Question: I would like to create a legend for a scatter plot similar to <URL> The legend should show the color and size of the the largest and smallest points. Here is what I have so far:
'''
import numpy as np
import matplotlib.pyplot as plt
N = 10
x = np.random.rand(N)
y = np.random.rand(N)
colors = np.random.rand(N)
area = np.pi * (10 * np.random.rand(N) + 3)**2
plt.scatter(x, y, s=area, c=colors, edgecolors='face')
b_idx = area.argmax()
s_idx = area.argmin()
plt.scatter(x[b_idx], y[b_idx], s=area[b_idx], c=colors[b_idx],label='big')
plt.scatter(x[s_idx], y[s_idx], s=area[s_idx], c=colors[s_idx], label='small')
plt.legend(title = 'Size and Color')
plt.show()
'''
my_plot

This does not put the correct colors into the legend. Also my approach double plots points. This creates a small crescent behind the original point.
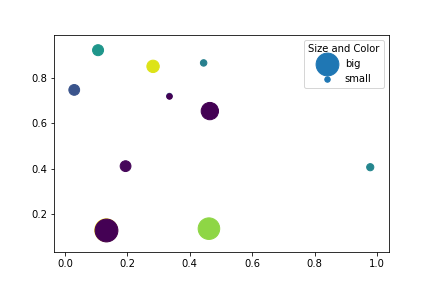
Answer: The color of the scatter points is determined from the input array 'colors' by mapping the input values to a colormap. (In the case here, the colormap is the default colormap, implicitely set in the scatter call.)
However, the color used in the legend is the standard color from the colorcycle.
As @DavidG pointed out in his solution, one way to overcome this is to use an array of rgb colors instead of an array of values to specify the colors of the points. While this solves the issue of coloring the legend entries, it has 2 major drawbacks: (a) You loose the ability to use a colormap and (b) In a real world case, the data to show as colors are not colors themselves, but some scalar quantity to be visualized using color.
It is therefore highly beneficial to stick to the input 'colors' array and modify the code afterwards to show the respective minimally and maximally sized points in color in the legend. To this end, one would need to find out which color they have and provide this to the proxy artists used to create the legend.
This can be done using the 'to_rgba' method from the the scatter plot itself (which is a 'ScalarMappable' object).
Finally in order not to have the points drawn twice in the plot, one can simply provide empty coordinate arrays to the proxy scatters.
'''
import numpy as np; np.random.seed(20)
import matplotlib.pyplot as plt
N = 10
x = np.random.rand(N)
y = np.random.rand(N)
colors = np.random.rand(N)
area = np.pi * (10 * np.random.rand(N) + 3)**2
sc = plt.scatter(x, y, s=area, c=colors, edgecolors='face')
b_idx = area.argmax()
s_idx = area.argmin()
plt.scatter([], [], s=area[b_idx], c=sc.to_rgba(colors[b_idx]),label='big')
plt.scatter([], [], s=area[s_idx], c=sc.to_rgba(colors[s_idx]),label='small')
plt.legend(title = 'Size and Color')
plt.show()
'''
<URL>